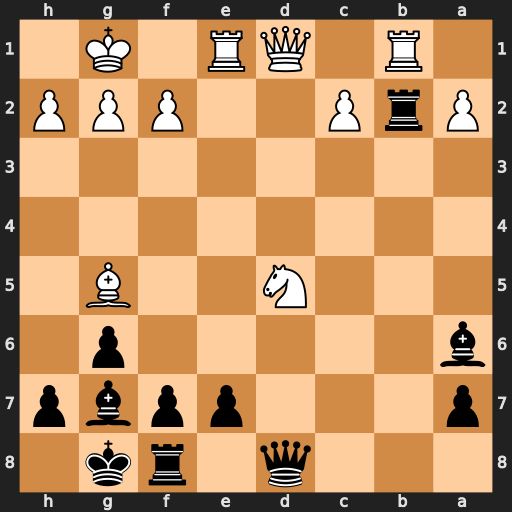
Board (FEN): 3q1rk1/p3ppbp/b5p1/3N2B1/8/8/PrP2PPP/1R1QR1K1
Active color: b
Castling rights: -
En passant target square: -
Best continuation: Rxb1 Nxe7+ Qxe7 Bxe7 Rxd1